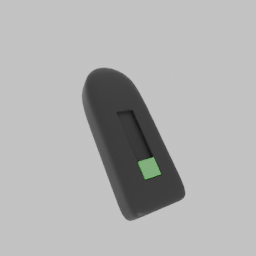
Label: electronics